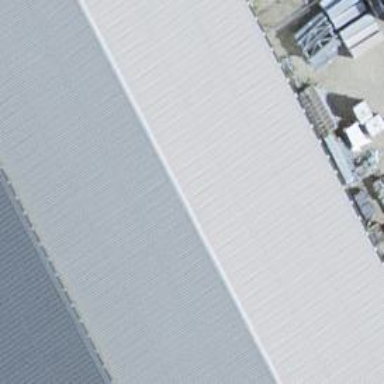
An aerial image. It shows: Warehouse.